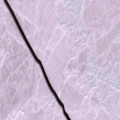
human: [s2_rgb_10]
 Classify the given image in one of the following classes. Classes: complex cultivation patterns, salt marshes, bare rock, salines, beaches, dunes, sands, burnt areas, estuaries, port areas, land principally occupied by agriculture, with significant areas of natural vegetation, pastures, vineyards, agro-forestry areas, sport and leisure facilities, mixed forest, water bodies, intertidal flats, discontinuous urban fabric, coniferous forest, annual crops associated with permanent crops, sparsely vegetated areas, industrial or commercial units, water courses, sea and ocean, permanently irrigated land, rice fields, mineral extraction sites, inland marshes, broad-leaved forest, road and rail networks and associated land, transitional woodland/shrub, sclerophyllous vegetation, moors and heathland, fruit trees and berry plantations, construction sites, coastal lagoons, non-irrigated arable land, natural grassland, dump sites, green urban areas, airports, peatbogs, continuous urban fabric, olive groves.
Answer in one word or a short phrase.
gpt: sea and ocean